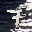
Label: 7